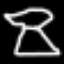
Label: hourglass